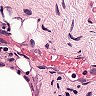
Metastatic tissue present: no